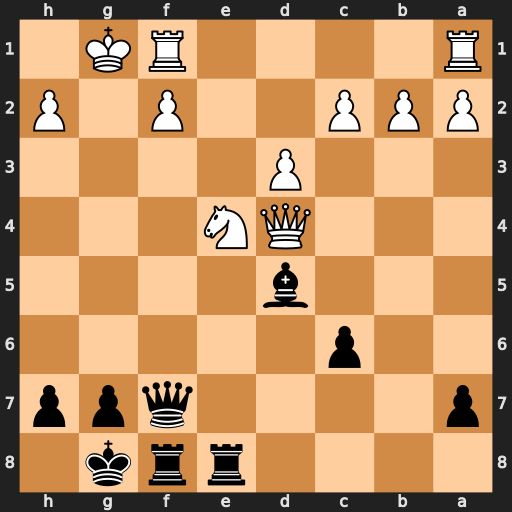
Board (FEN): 4rrk1/p4qpp/2p5/3b4/3QN3/3P4/PPP2P1P/R4RK1
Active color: b
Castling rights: -
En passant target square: -
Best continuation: Rxe4 dxe4 Qg6+ Kh1 Bxe4+ Qxe4 Qxe4+